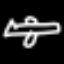
Label: airplane